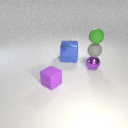
small purple rubber cube to the left of large blue metal cube